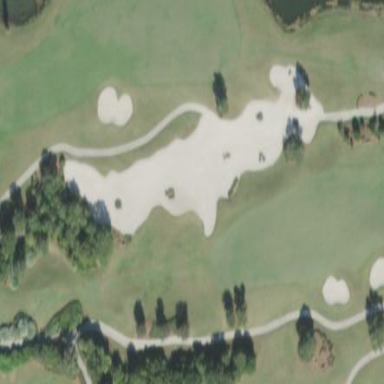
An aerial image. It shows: Sand bunker on golf course.